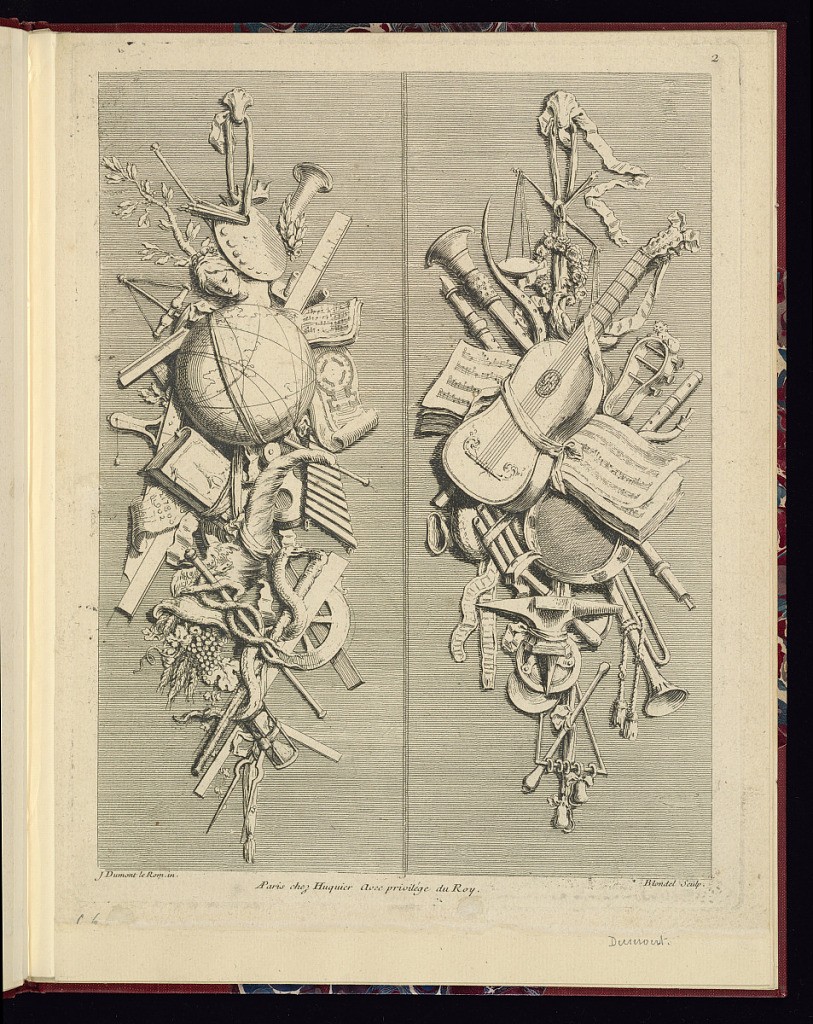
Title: Two Ornamental Trophy Designs
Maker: Jacques Dumont, French, 1701 – 1781
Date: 1729–61
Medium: Etching and engraving on paper
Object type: Print
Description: Two designs for hanging ornamental trophies (side by side). Left: trophy representing the arts and sciences with a globe, cornucopia, rulers, measuring devices, calipers, palette, paint brushes, female portrait bust, a book, prints, ribbons, crown, horn, sheets of music, and a caduceus. Right: trophy representing music with flutes, tambourine, horns, triangle, guitar, flowers, and an anvil. The plate is numbered and signed.